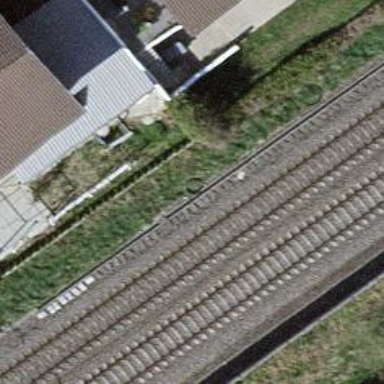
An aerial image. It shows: Railway signal.